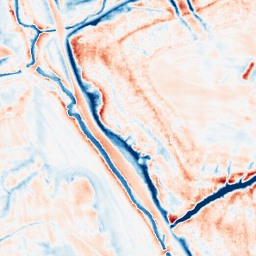
Category: classical
Decomposition family: gaussian
Decomposition parameters: sigma: 5
Upsampling method: sinc_blackman
Upsampling parameters: scale: 8
kernel_size: 16
Upsampling scale: 8